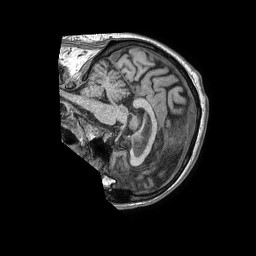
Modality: T1w
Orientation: sagittal
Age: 66
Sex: male
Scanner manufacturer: philips
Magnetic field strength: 1.5 T
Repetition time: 0.007738 s
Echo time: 0.003543 s